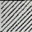
Piece: xx